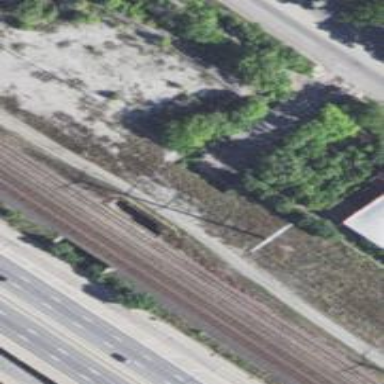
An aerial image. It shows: Abandoned railroad bridge.